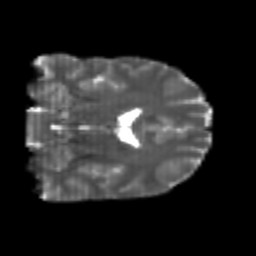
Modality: T2w
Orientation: coronal
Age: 22
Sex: male
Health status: healthy
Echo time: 0.074 s